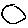
Label: circle